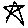
Label: star